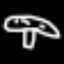
Label: mushroom